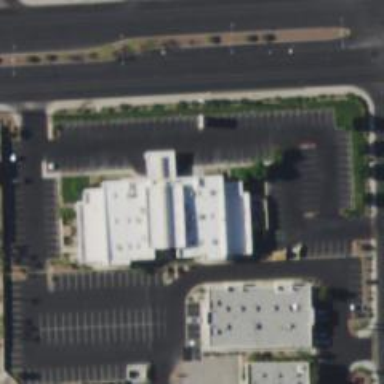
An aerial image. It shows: Healthcare clinic.